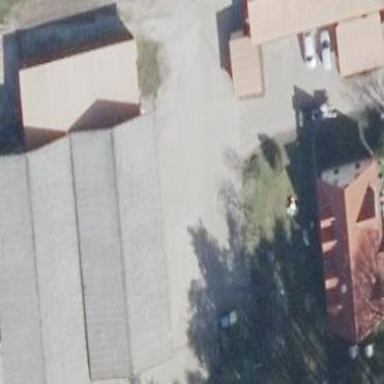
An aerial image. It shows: Farm auxiliary building.